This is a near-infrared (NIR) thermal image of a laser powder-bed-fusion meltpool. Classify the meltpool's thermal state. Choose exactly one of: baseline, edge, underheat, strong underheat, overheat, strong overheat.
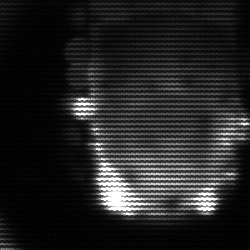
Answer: baseline